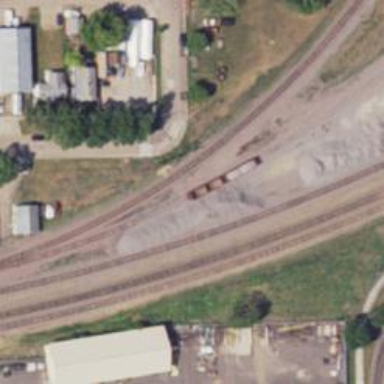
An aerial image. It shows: Railway siding for service.